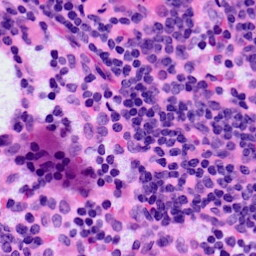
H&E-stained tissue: LymphNode